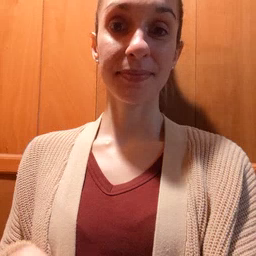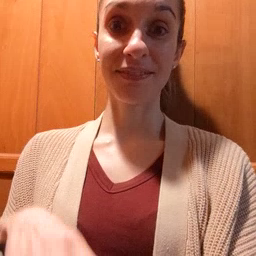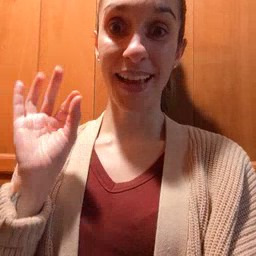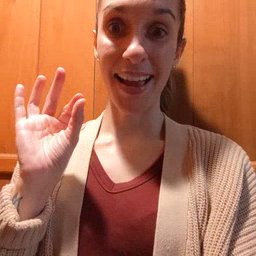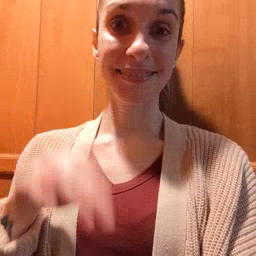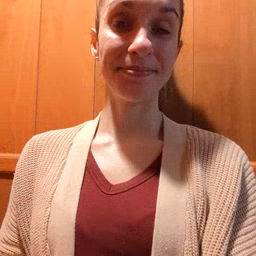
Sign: find